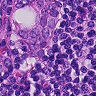
Metastatic tissue present: yes